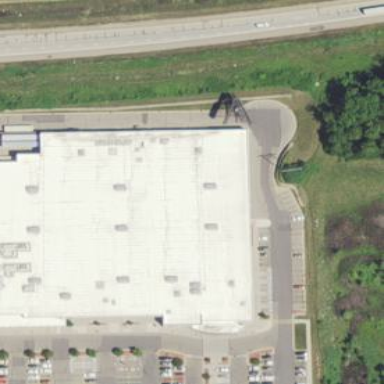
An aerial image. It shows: Department store building.